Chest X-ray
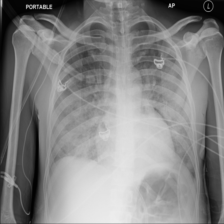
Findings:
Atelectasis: negative
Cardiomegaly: negative
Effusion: negative
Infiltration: negative
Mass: negative
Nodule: negative
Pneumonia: negative
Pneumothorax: negative
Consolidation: positive
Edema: negative
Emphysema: negative
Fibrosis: negative
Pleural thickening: negative
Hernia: negative